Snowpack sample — Buffalo Mountain, Silverthorne, Colorado, USA (1/25/25, 10:11 AM MST)
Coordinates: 39.6222, -106.1139
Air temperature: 22 °F
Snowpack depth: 110 cm
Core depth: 30 cm
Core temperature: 42.8 °F
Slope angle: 12°, slope face: 102°
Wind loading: high
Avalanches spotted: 0
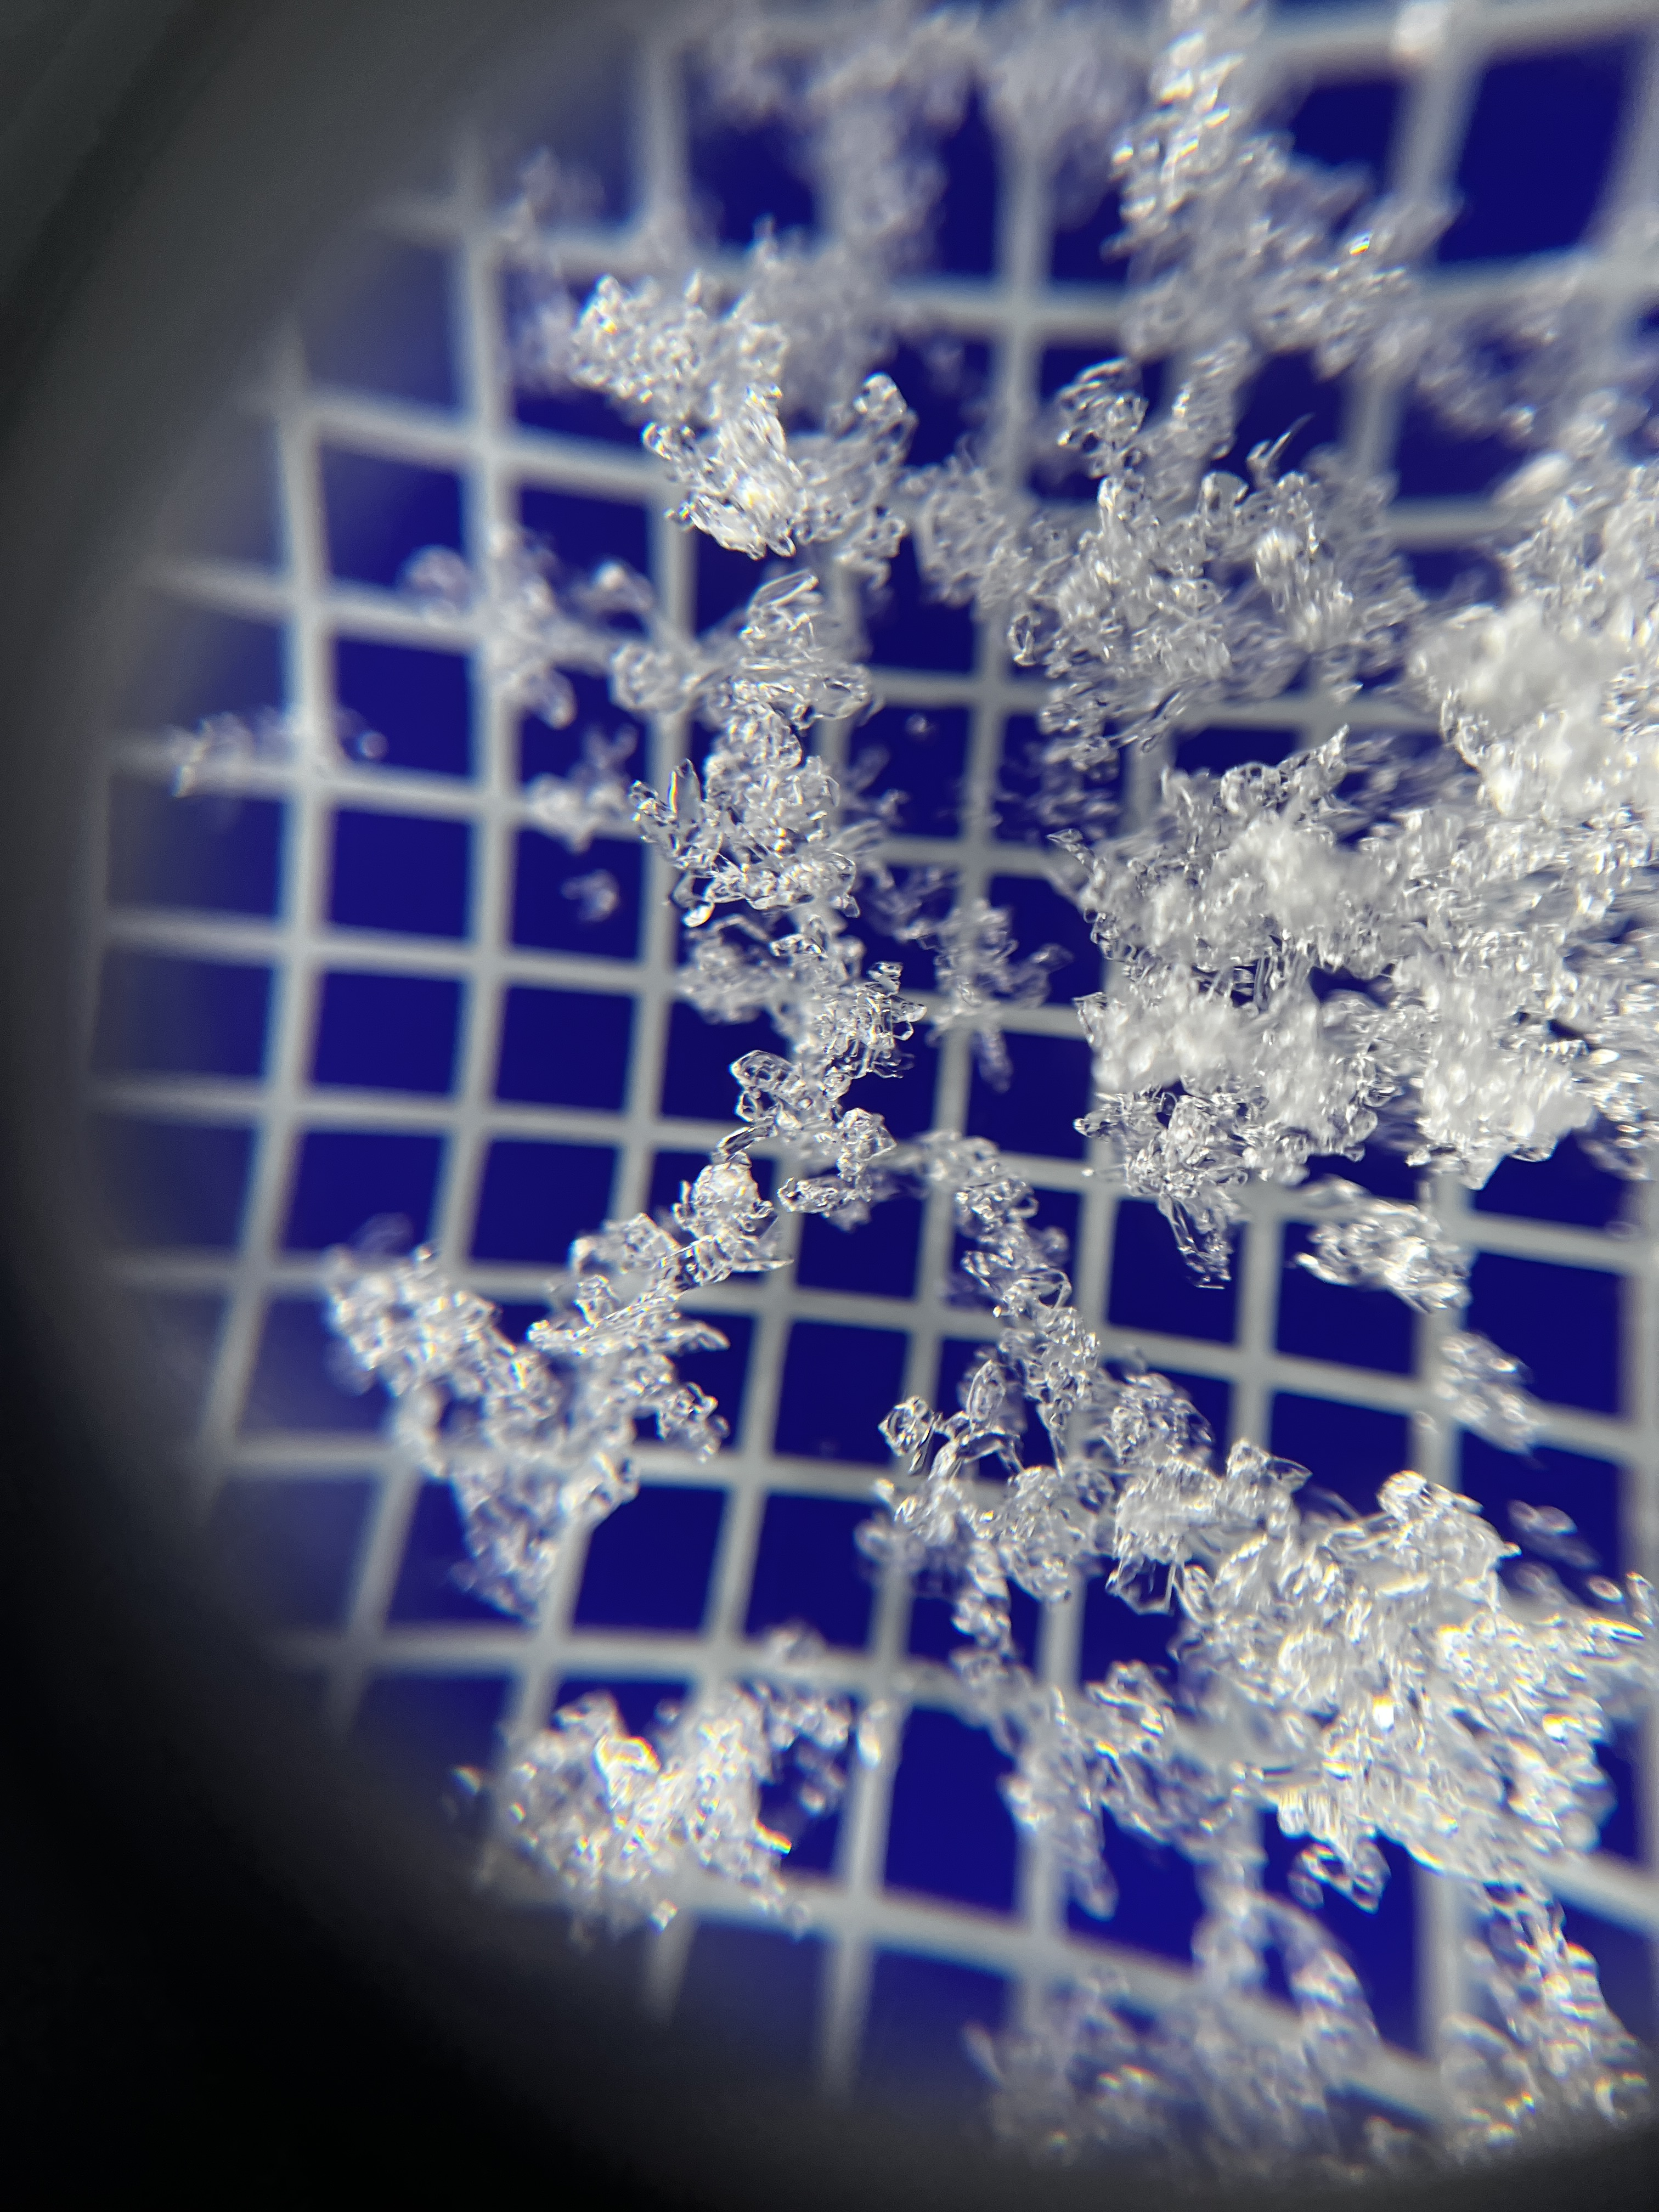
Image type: magnified_profile
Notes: No avalanches nearby, collected on the outskirts of a fire break 15 meters from the treeline, on way to Buffalo and Red Mountain